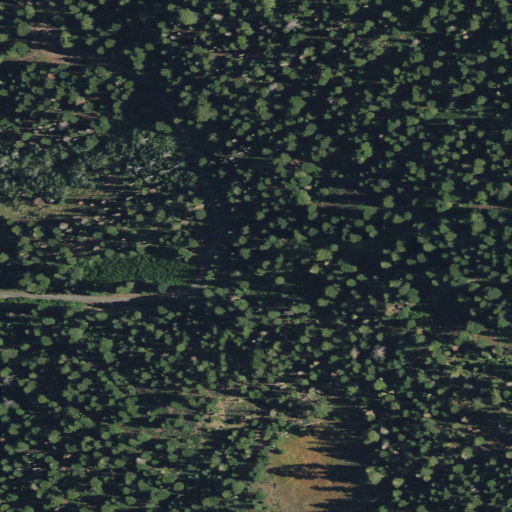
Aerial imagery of depression(s) in California named Bull Run containing evergreen forest and shrub